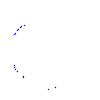
Particle: kaon